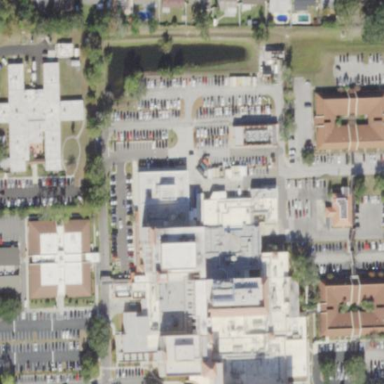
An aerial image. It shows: Hospital building.